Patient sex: M
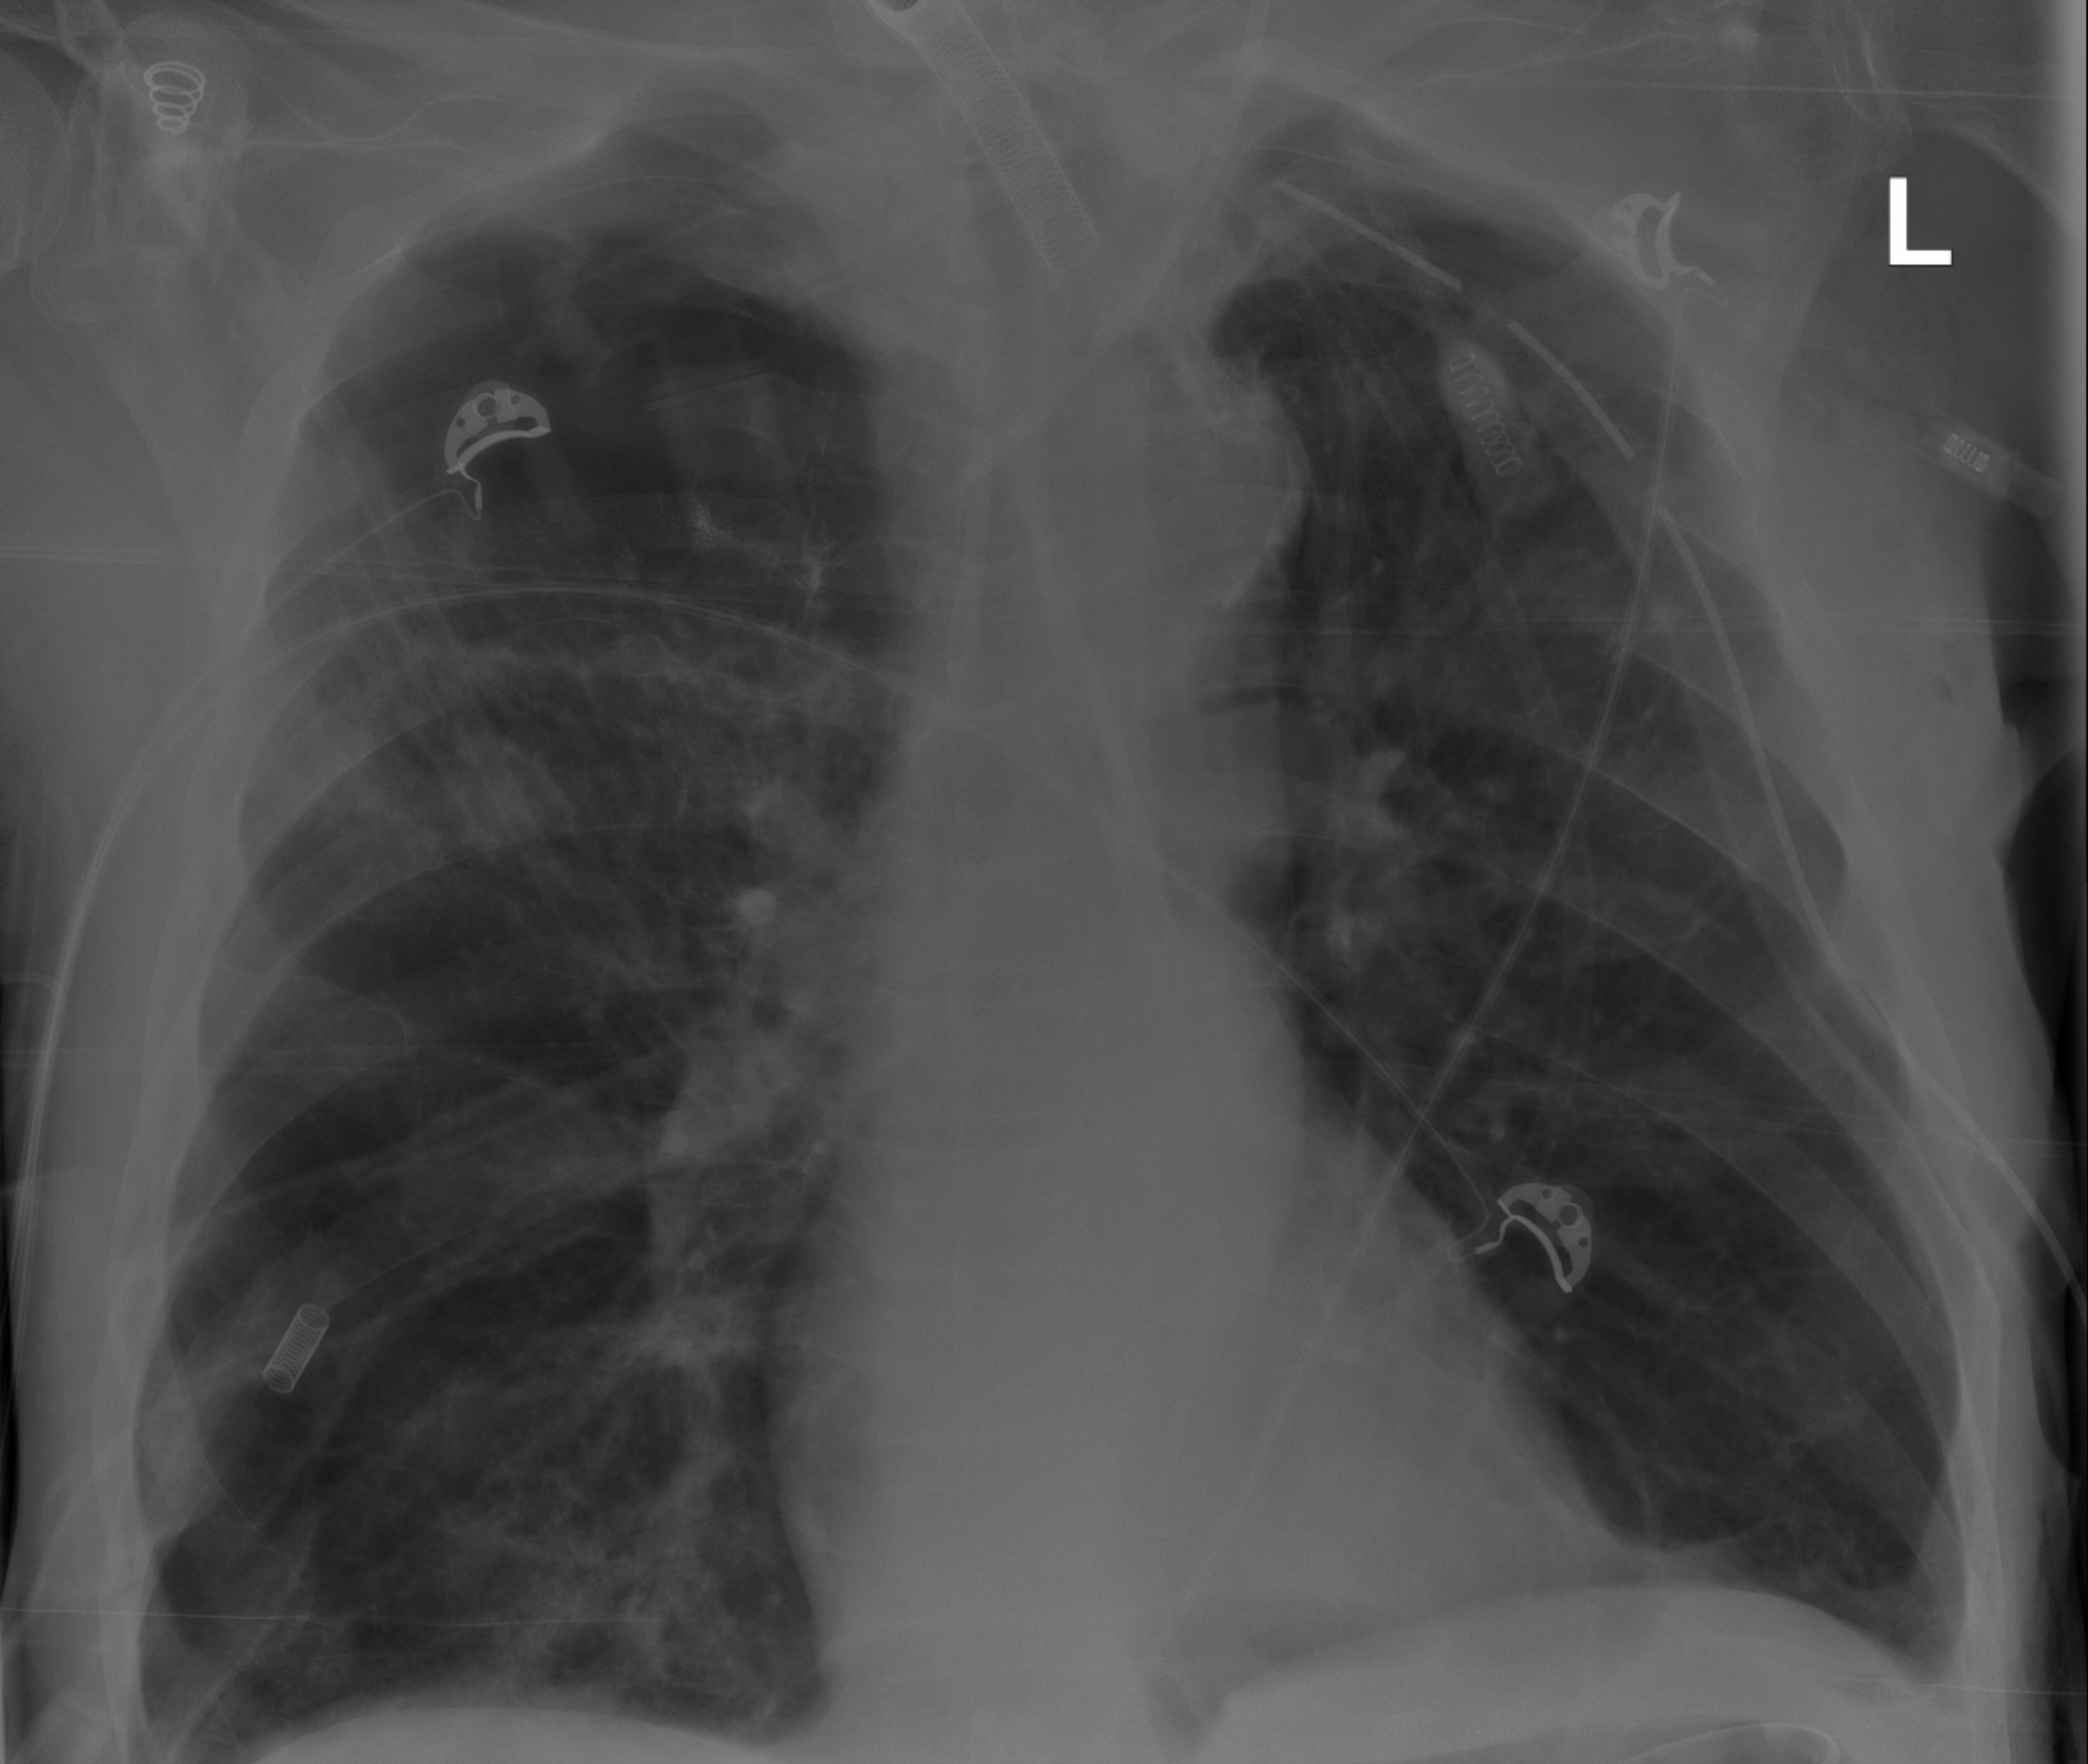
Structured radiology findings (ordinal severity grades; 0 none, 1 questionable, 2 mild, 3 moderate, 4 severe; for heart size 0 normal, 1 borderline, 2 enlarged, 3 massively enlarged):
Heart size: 0
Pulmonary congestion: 0
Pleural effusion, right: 0
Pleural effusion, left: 0
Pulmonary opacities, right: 2
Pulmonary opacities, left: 0
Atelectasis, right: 0
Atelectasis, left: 0